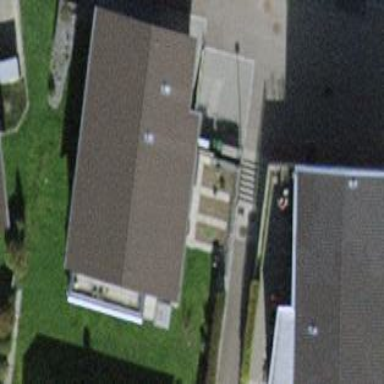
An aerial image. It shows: Detached building.